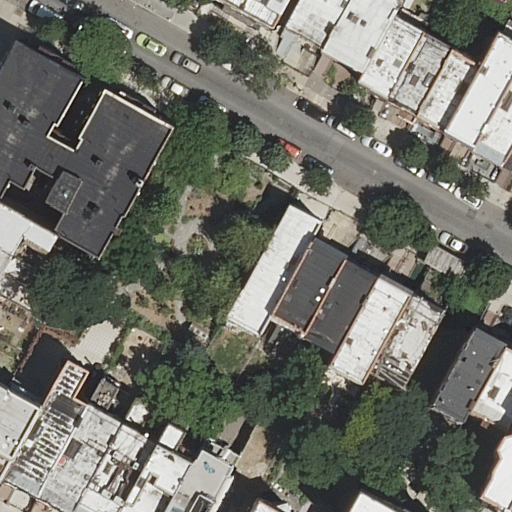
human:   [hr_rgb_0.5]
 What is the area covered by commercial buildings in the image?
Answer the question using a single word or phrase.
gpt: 0m2

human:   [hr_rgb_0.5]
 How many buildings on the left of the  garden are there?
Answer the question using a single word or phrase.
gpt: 8

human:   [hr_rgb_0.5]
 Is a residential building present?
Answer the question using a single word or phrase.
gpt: yes

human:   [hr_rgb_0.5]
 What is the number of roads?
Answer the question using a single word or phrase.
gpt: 1

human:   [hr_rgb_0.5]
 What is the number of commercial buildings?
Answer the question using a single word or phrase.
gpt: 0

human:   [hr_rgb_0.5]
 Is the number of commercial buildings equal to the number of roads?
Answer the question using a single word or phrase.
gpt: no

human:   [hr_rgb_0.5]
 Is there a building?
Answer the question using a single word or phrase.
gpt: yes

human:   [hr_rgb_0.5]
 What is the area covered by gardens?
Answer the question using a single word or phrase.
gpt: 1118m2

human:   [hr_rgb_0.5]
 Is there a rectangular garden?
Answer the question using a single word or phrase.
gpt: yes

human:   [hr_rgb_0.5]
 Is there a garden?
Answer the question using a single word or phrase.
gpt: yes

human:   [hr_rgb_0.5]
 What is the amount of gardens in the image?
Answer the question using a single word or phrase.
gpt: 1

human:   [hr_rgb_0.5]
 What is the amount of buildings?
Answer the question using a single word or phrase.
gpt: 29

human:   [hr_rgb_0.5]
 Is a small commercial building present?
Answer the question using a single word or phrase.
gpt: no

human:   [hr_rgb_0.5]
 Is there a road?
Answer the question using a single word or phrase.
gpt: yes

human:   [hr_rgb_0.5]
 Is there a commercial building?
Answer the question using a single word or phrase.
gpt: no

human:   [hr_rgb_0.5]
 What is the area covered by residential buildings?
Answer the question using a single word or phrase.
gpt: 3905m2

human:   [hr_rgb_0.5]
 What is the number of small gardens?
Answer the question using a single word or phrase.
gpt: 0

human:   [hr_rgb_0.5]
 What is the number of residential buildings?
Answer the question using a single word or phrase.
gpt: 29

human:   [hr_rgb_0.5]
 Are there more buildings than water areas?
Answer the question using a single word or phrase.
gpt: yes

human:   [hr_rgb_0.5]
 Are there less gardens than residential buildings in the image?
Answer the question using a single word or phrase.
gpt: yes

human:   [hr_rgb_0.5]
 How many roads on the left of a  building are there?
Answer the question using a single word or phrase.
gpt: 1

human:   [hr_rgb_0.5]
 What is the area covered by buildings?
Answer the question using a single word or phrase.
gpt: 3905m2

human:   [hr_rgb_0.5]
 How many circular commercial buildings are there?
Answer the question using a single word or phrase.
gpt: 0

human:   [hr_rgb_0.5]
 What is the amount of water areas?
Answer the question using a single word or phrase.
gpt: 0

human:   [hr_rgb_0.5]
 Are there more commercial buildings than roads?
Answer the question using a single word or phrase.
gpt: no

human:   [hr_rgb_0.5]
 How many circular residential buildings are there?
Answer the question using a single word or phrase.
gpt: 0

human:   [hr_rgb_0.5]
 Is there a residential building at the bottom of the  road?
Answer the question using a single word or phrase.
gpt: yes

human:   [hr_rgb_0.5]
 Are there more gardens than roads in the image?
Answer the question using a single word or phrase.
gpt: no

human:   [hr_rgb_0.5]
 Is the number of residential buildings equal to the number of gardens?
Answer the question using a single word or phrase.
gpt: no

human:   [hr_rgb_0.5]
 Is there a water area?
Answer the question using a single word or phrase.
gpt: no

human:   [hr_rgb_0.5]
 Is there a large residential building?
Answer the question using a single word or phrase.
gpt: yes

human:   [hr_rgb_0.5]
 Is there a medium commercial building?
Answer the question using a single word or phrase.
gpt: no

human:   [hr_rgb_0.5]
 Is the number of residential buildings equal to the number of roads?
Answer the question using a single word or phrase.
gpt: no

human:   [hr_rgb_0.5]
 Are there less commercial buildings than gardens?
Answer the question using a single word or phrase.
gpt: yes

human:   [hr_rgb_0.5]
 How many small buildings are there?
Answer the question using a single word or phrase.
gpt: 14

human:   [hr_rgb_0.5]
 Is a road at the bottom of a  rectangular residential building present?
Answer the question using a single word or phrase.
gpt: yes

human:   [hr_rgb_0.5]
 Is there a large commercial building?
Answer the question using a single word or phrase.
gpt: no

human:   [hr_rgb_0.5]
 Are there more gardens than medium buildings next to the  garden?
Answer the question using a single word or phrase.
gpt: no

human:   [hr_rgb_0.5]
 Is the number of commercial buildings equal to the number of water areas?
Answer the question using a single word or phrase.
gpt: yes

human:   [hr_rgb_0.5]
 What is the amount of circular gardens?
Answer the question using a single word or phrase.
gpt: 0

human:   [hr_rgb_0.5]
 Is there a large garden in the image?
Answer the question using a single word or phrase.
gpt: yes

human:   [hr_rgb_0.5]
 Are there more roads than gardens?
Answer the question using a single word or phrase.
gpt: no

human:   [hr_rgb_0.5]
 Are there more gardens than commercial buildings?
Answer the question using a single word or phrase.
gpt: yes

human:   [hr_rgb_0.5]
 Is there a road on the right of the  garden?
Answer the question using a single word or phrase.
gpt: no

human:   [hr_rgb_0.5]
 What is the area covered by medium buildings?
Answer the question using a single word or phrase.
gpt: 1905m2

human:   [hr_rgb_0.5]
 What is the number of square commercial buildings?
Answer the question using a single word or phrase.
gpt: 0

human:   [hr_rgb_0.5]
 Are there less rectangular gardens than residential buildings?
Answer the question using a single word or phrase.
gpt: yes

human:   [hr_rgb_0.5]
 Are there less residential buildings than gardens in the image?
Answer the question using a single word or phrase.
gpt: no

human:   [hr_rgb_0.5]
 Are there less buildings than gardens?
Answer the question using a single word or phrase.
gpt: no

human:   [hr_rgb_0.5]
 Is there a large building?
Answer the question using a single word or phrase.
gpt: yes

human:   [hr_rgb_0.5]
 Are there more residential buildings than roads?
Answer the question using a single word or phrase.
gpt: yes

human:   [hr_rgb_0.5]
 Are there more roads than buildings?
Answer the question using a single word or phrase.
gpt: no

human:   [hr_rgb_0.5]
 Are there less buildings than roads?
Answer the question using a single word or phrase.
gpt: no

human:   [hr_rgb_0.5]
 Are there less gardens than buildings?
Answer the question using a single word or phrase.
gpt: yes

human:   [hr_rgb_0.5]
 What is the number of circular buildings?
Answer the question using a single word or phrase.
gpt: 0

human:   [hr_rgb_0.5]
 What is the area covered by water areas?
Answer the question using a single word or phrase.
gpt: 0m2

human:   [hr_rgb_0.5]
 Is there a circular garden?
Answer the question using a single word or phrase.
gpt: no

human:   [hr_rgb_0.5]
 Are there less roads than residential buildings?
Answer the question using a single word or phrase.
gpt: yes

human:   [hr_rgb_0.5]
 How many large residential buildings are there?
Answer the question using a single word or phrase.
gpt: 2

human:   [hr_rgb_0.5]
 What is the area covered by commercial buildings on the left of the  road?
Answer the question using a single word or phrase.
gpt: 0m2

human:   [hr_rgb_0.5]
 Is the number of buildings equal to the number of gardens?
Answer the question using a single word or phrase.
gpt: no

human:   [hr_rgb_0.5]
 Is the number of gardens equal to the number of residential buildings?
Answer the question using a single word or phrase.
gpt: no

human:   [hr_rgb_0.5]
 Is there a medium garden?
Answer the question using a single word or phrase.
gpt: no

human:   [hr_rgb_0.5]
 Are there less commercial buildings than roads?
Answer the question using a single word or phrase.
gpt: yes